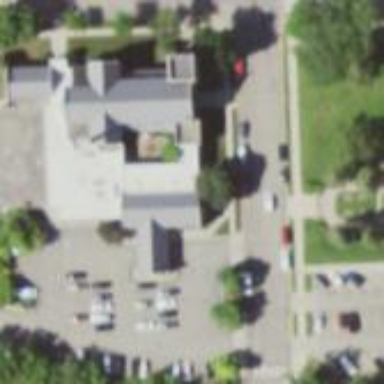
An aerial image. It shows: Beautiful church building.